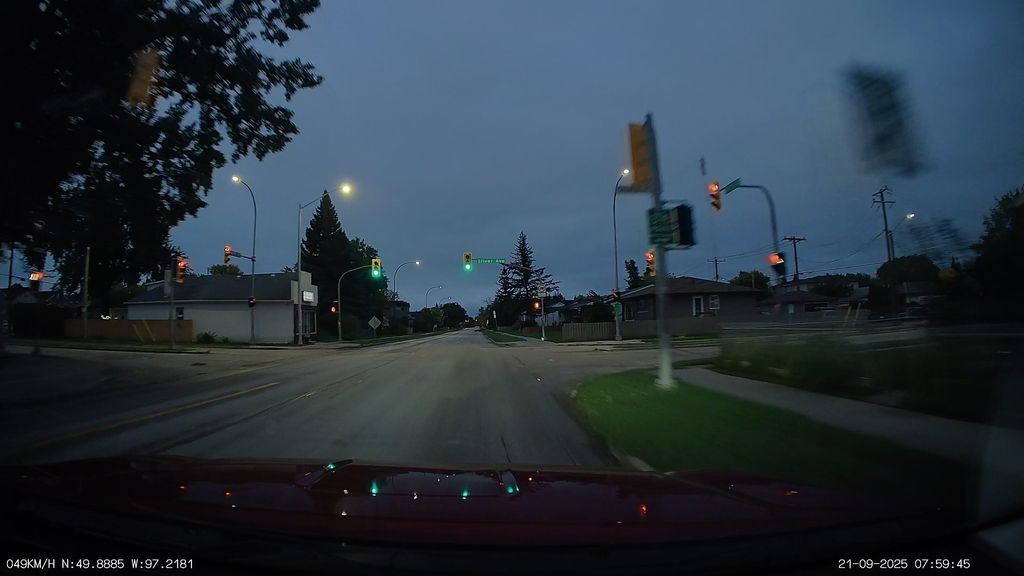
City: winnipeg